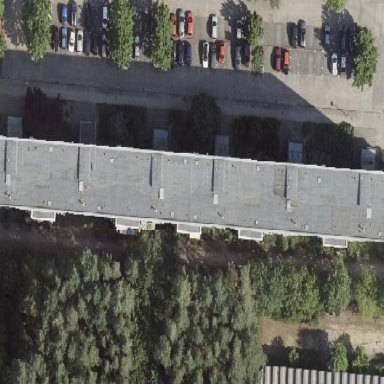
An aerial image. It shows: Building with apartments and flat roof.